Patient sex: F
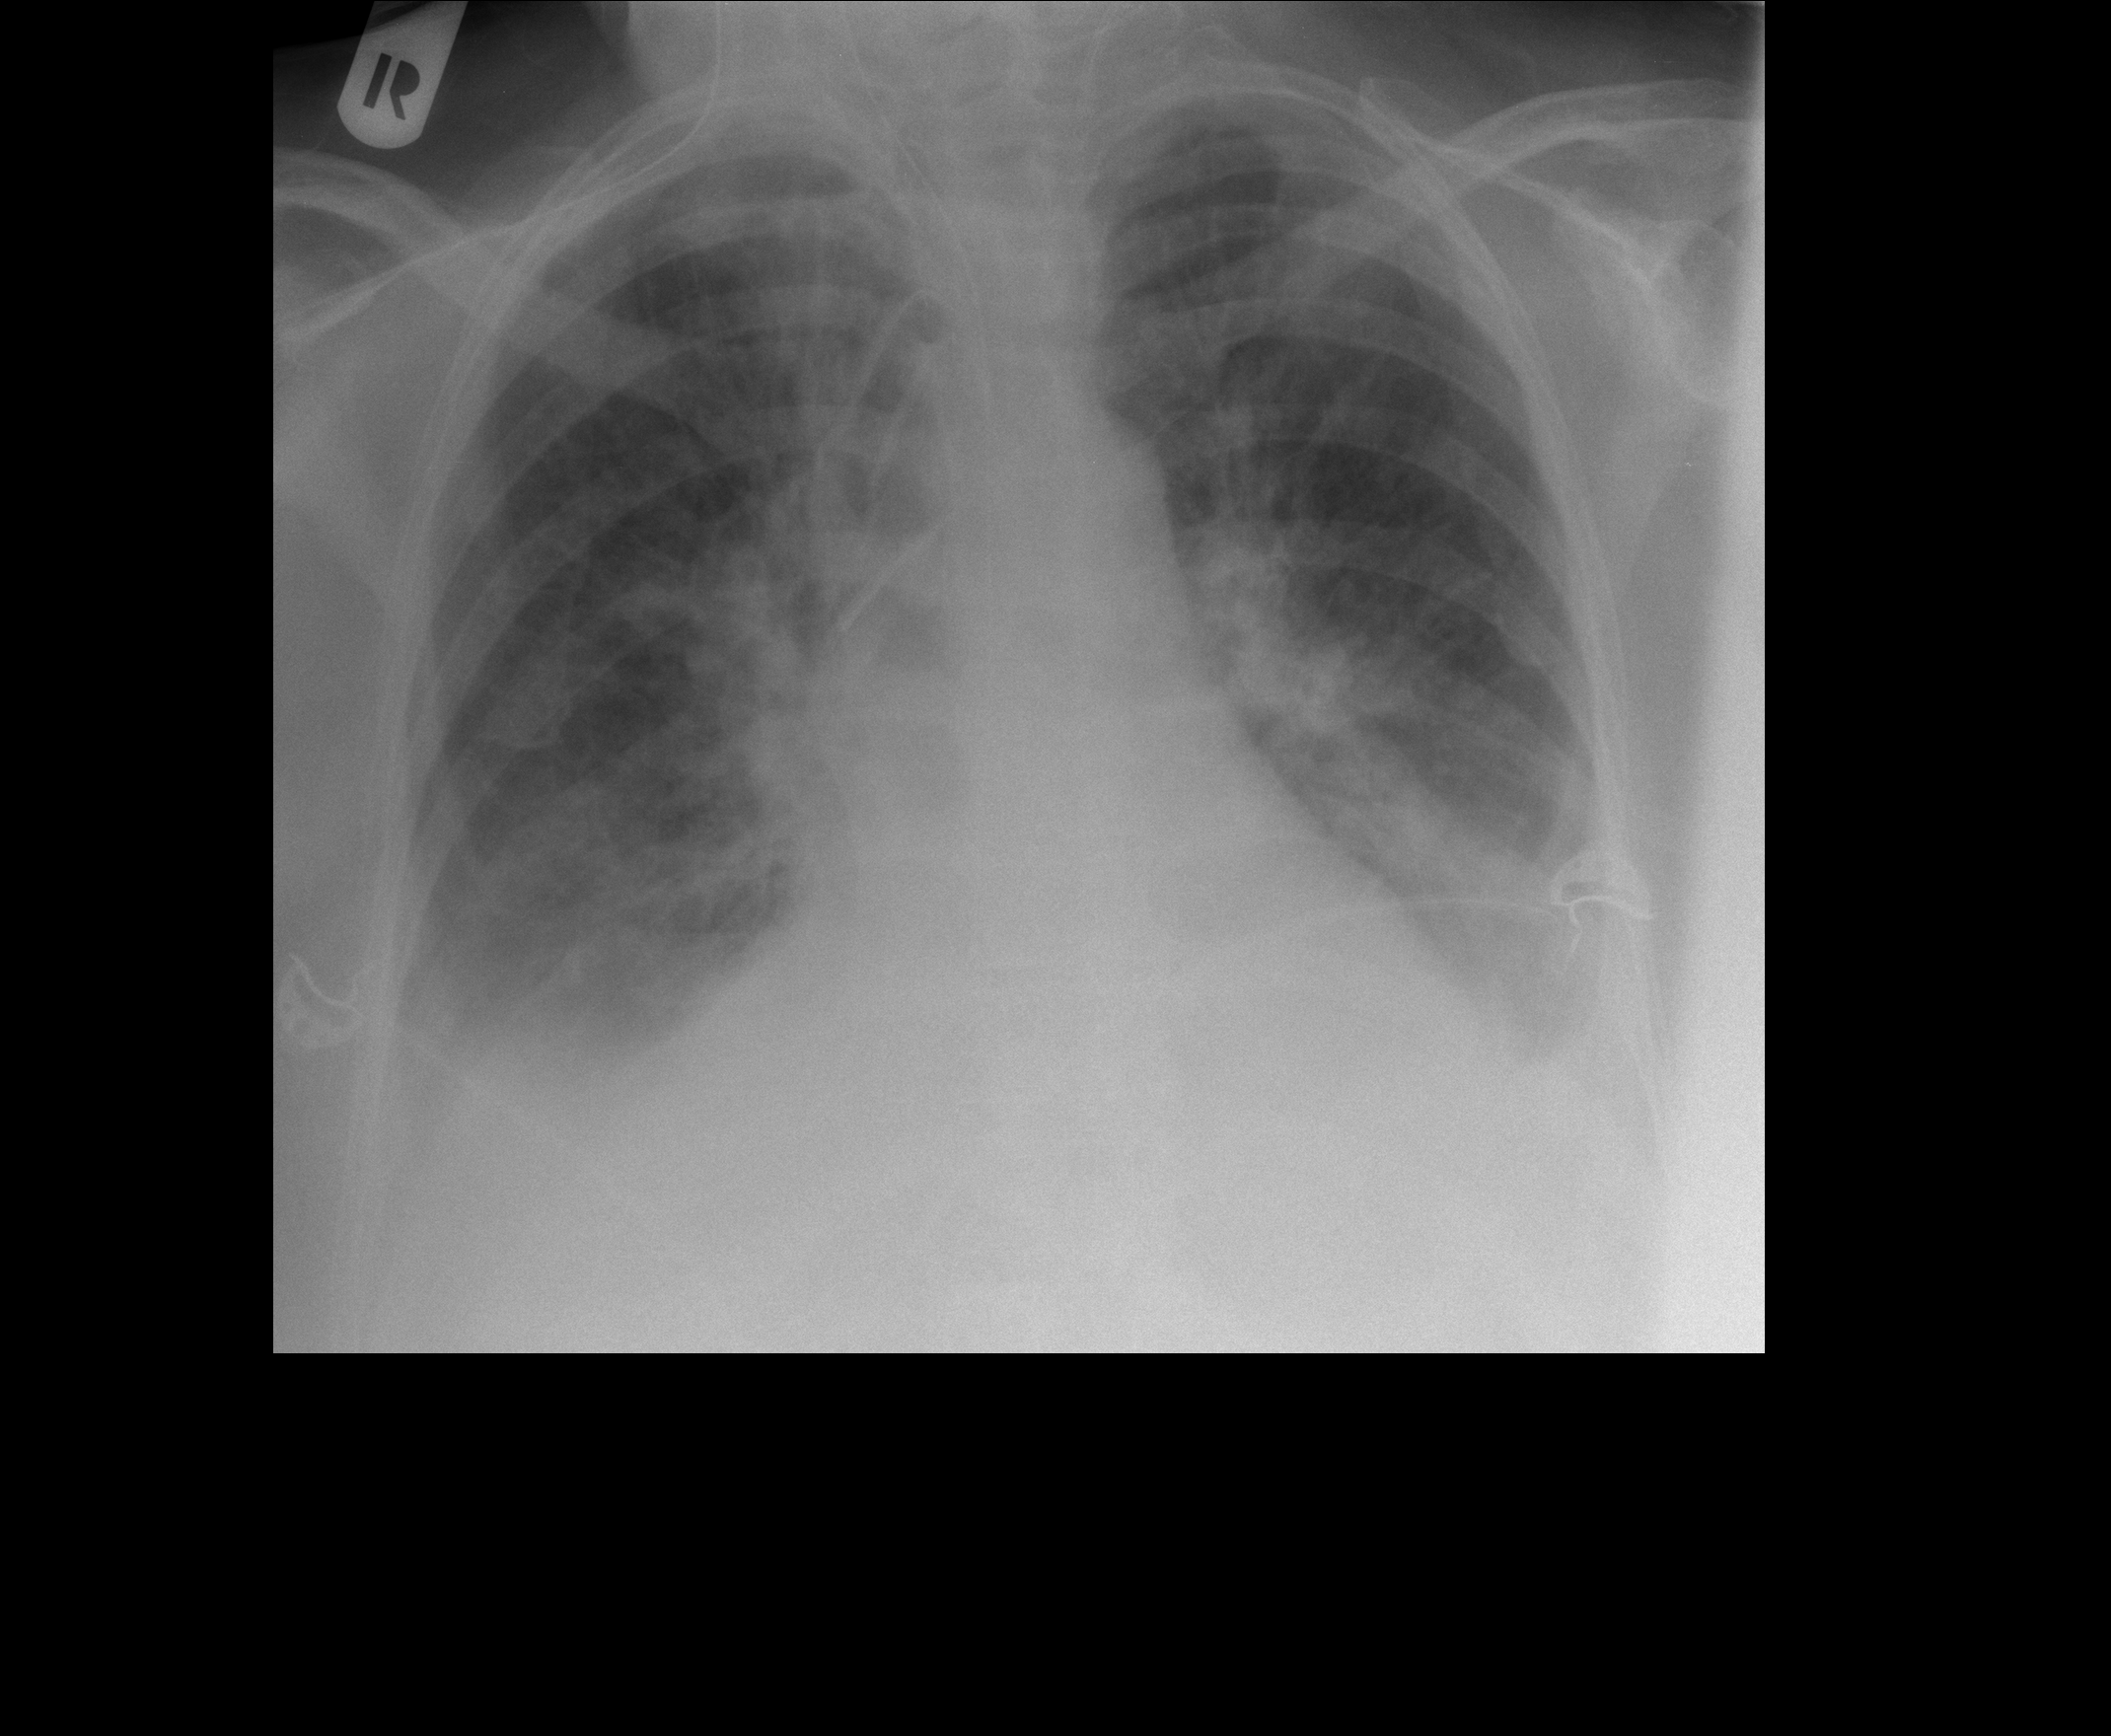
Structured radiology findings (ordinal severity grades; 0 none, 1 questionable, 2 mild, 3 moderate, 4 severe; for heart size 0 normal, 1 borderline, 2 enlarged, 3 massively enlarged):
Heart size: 1
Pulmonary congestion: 2
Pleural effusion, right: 2
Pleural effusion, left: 2
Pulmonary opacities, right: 1
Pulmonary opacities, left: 1
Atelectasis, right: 2
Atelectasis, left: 2